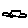
Label: car